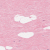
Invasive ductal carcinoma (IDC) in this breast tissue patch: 0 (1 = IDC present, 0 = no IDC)